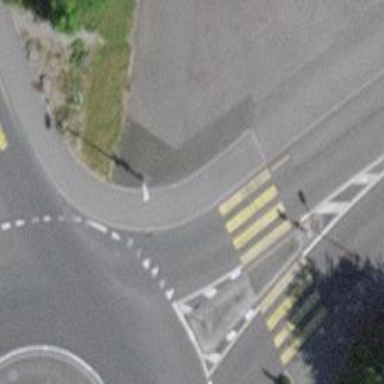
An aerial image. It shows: Footway with zebra crossing.